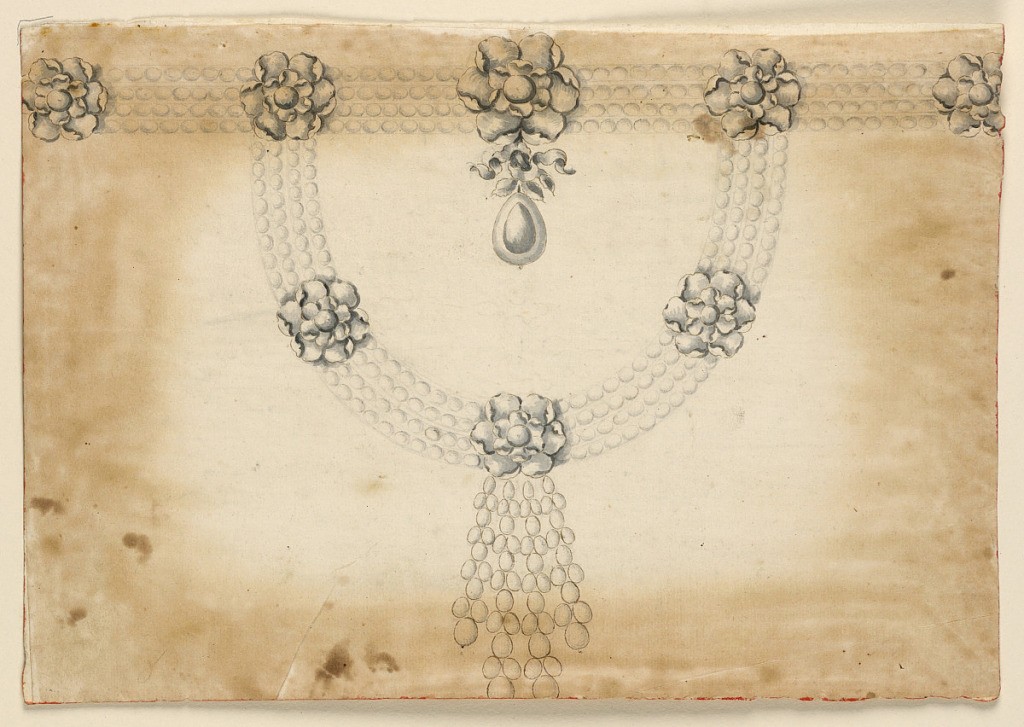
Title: Design for a Necklace
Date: ca. 1770–80
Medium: Pen and sepia ink, brush and gray watercolor on paper
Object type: Drawing
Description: Jewelry design for a necklace. Four chains of pearls form a horizontal band at top and a curving band below, attached to the horizontal chains by rosettes of leaves. Evenly-spaced rosettes of similar style adorn both chains. Hanging from the center of the horizontal band's largest rosette is a knotted ribbon that holds a drop. Hanging from the center of the curving band's central rosette is a hanging chandelier of four chains consisting, alternatingly, of one and two pearls.